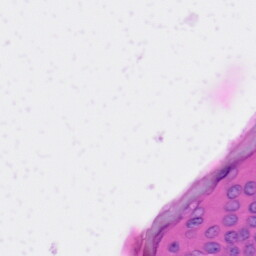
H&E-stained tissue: Skin